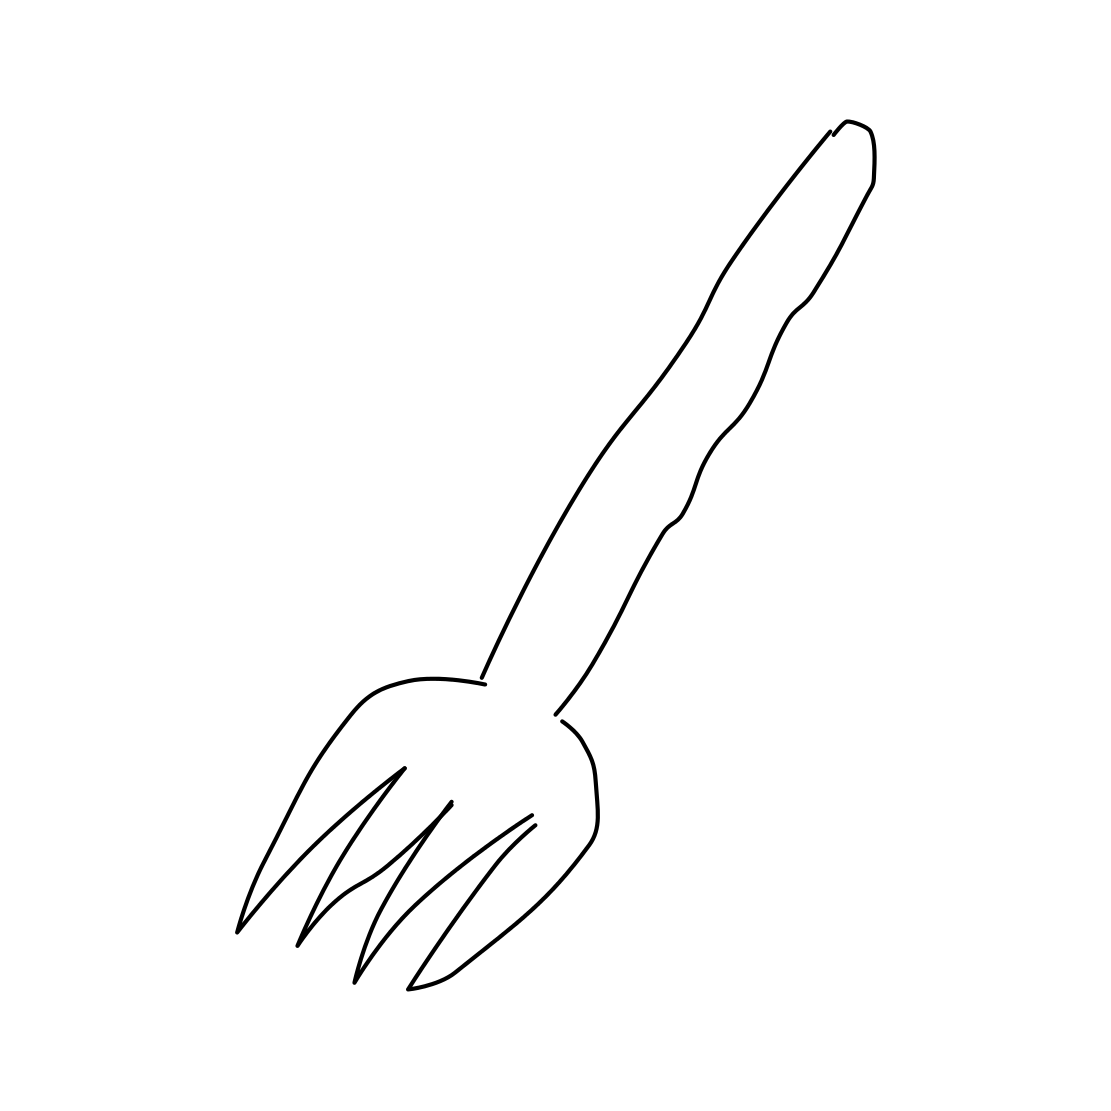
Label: fork